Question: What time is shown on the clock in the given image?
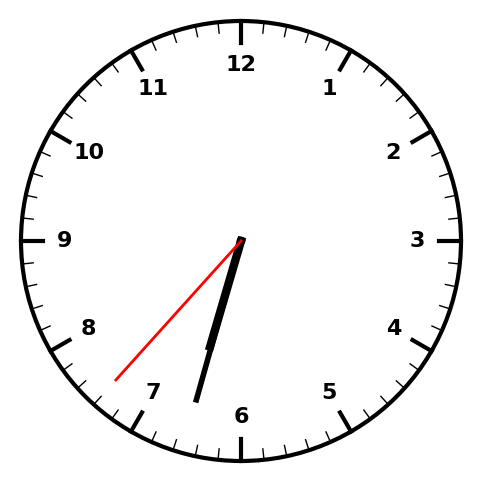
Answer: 06:32:37